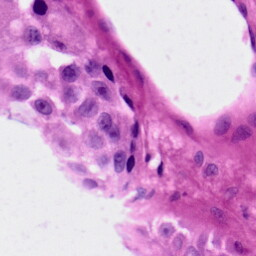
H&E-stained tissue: Skin